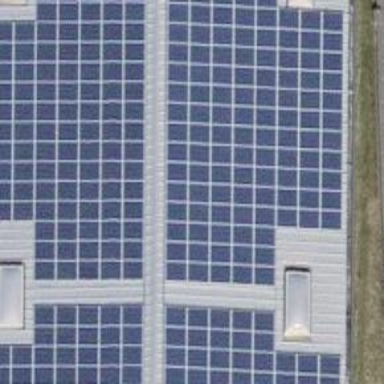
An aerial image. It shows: Solar power generator using photovoltaic panels.